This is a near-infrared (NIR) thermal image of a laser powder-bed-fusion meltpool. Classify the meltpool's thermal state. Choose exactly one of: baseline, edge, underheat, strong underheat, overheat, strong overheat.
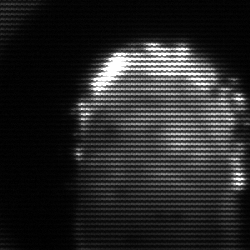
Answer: baseline